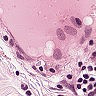
Metastatic tissue present: no